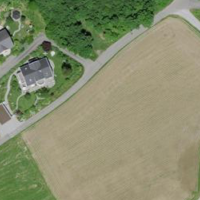
EUNIS habitat code: 52
Species observed at this site:
Lamium galeobdolon